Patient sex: M
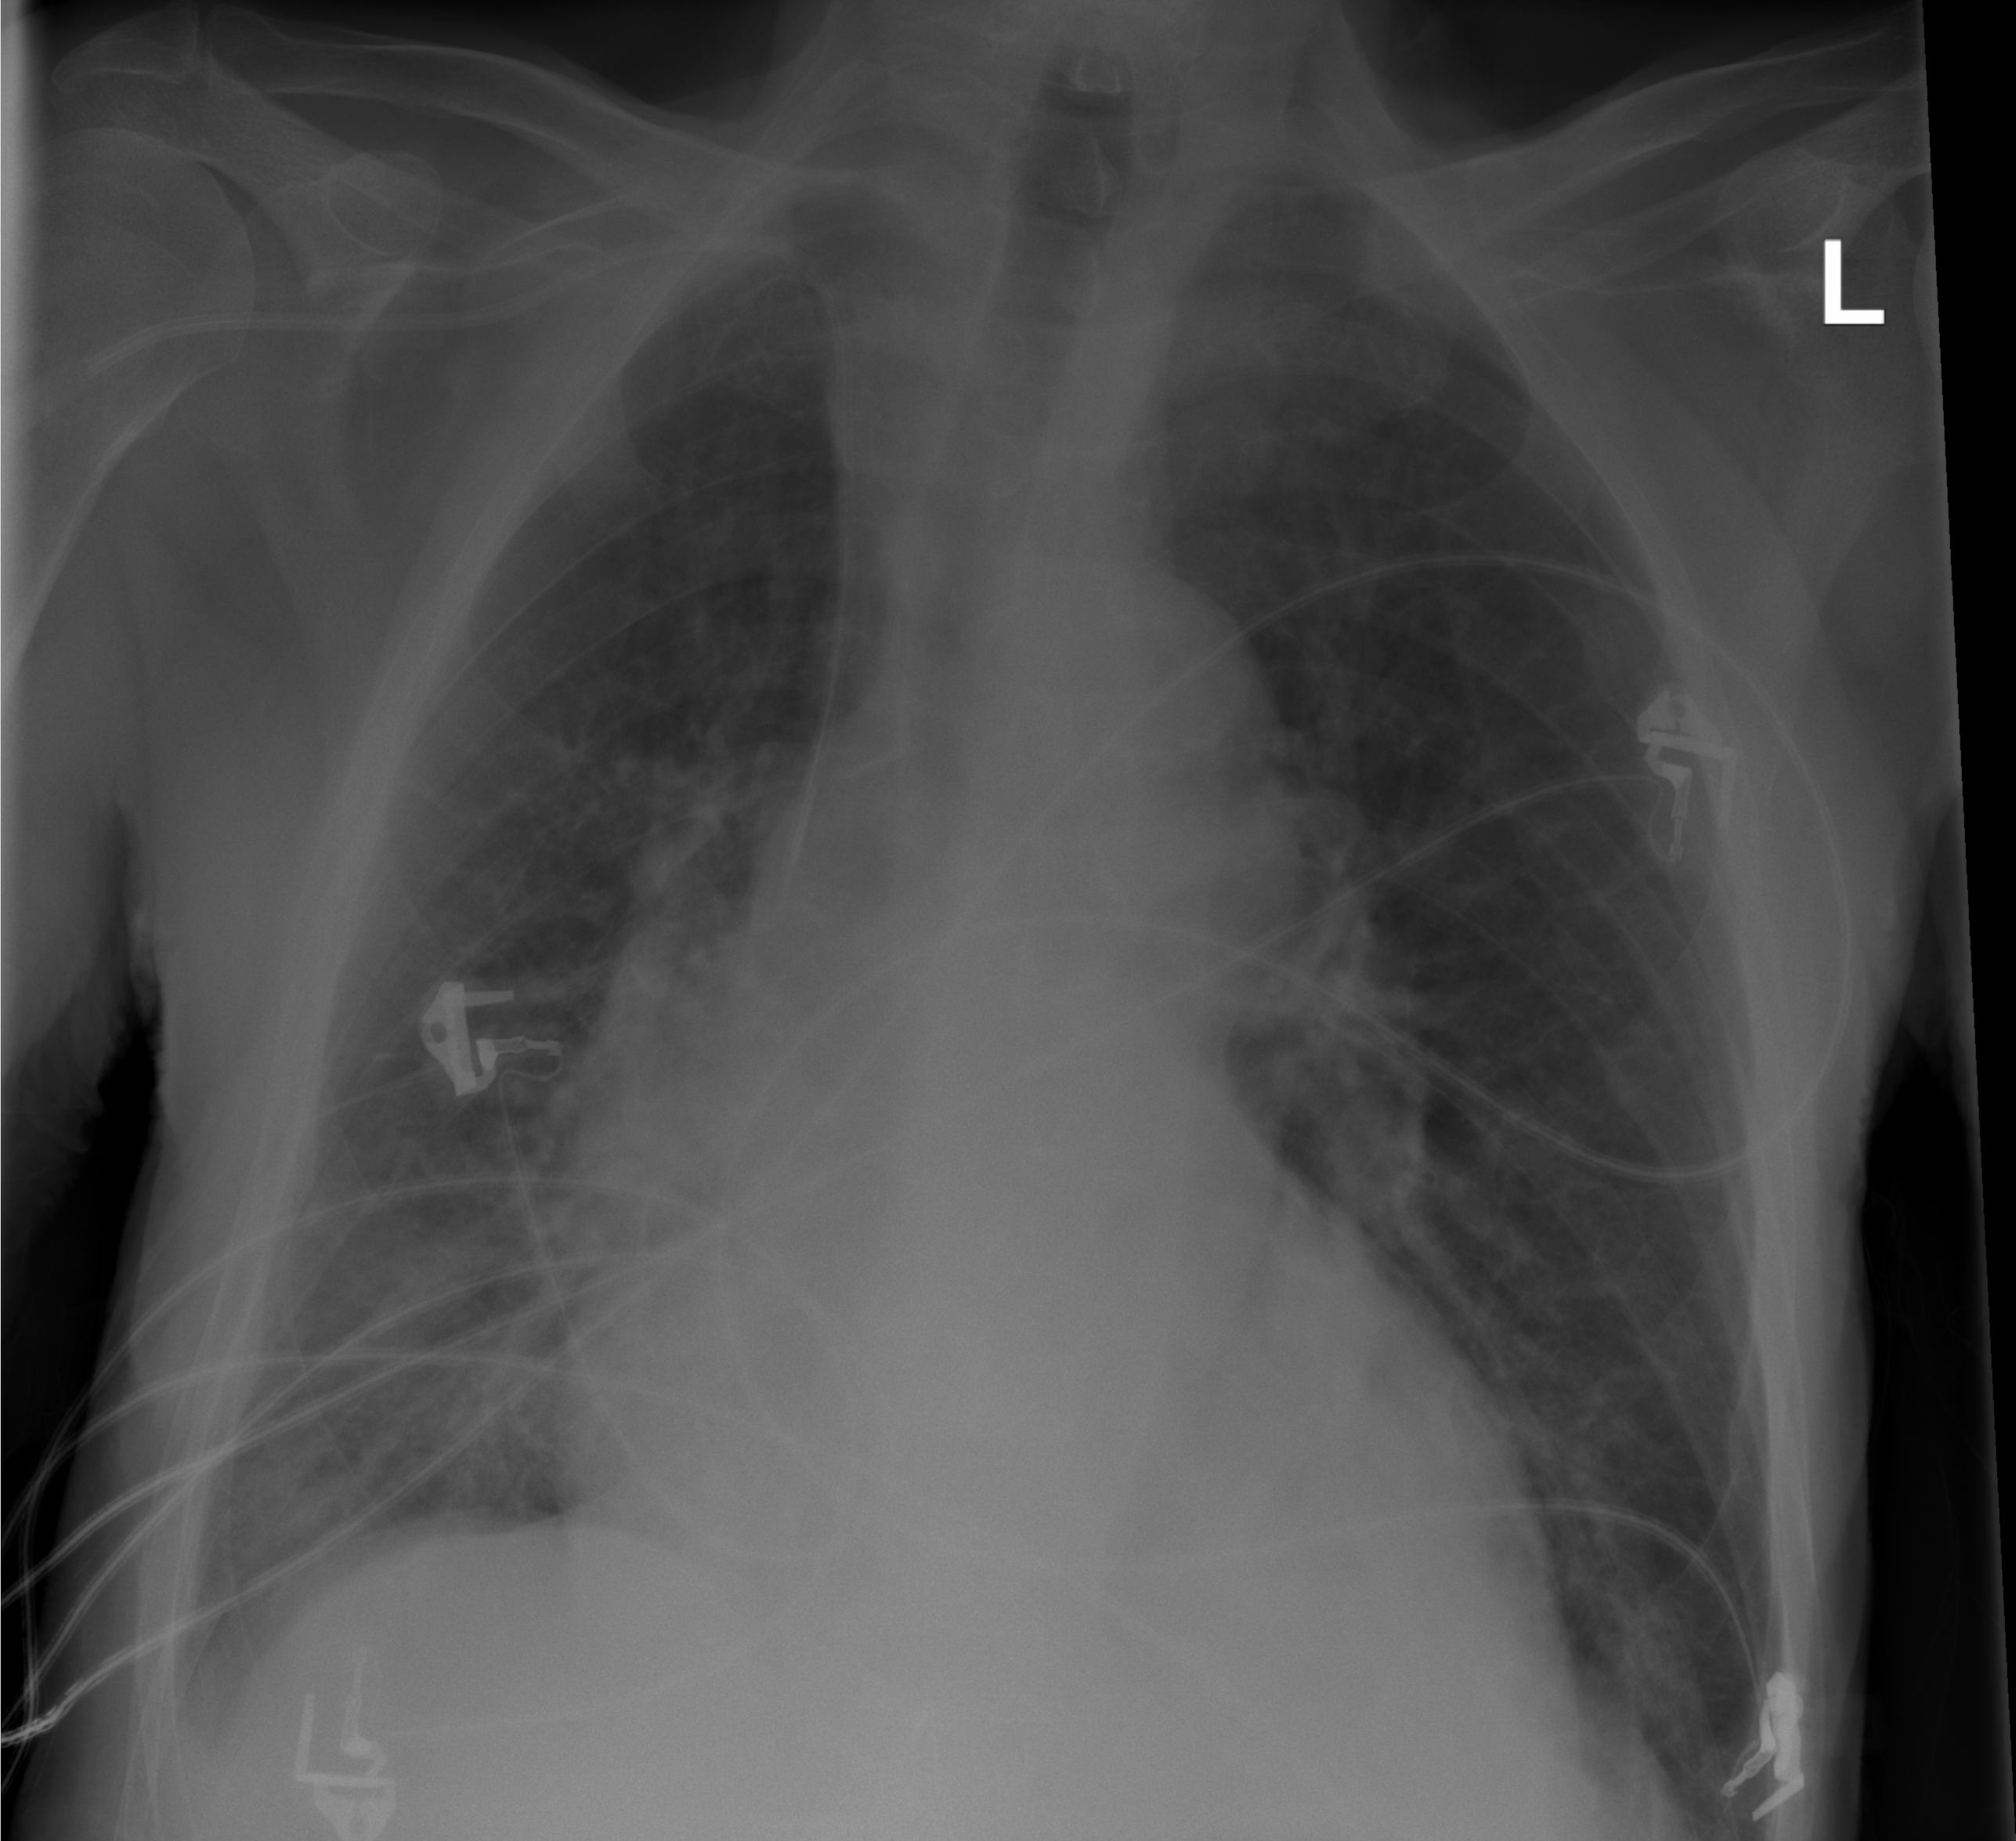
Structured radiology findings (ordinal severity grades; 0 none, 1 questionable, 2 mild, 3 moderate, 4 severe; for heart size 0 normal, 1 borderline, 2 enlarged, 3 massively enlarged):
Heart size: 1
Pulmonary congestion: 2
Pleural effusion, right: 2
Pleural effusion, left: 0
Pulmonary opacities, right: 3
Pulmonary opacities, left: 0
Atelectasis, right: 2
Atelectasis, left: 2